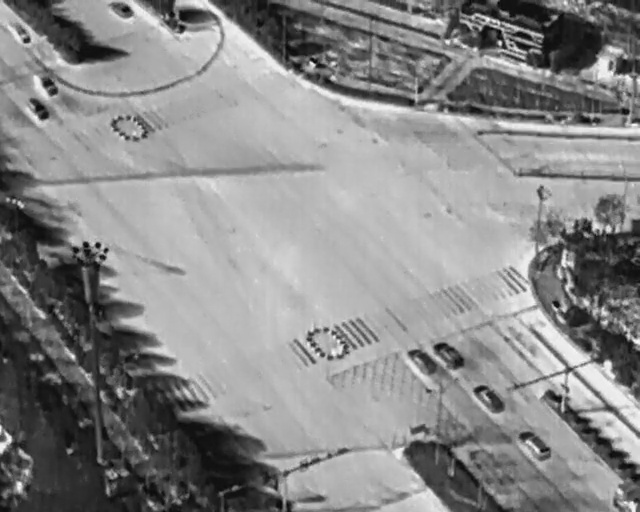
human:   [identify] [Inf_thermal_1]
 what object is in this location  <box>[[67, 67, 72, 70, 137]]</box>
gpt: <ref>1 small car at the right</ref>